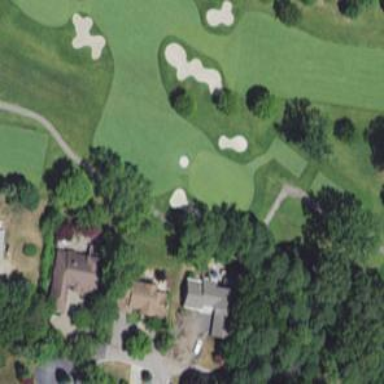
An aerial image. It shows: Golf hole.